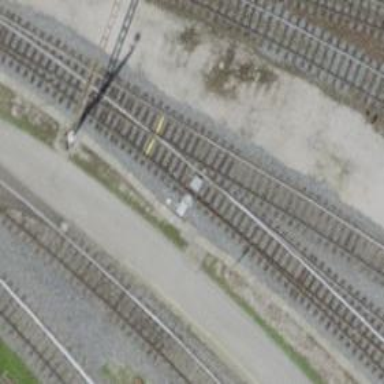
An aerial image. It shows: Railway switch.